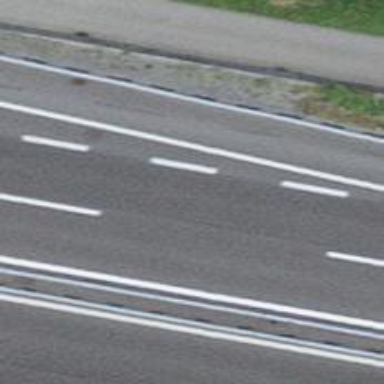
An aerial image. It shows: Motorway junction.